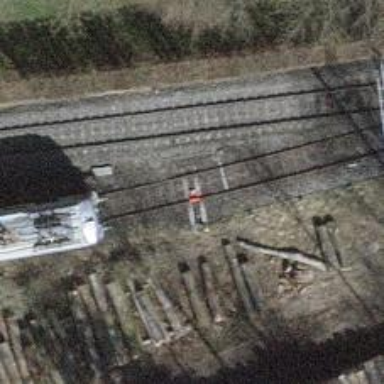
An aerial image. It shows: Single-track spur railway line.